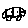
Label: car